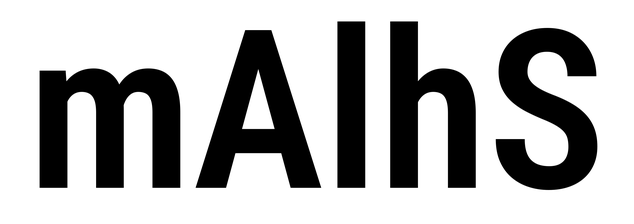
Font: Roboto_Condensed_SemiBold